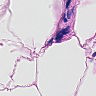
Metastatic tissue present: yes